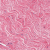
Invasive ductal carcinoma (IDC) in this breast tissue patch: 0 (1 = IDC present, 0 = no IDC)